Question: I am using a pandas DataFrame and I would like to pull one column value/index down by one. So the list Dataframe Length will be one less. Just like this in my example image:

The new DataFrame should be 'id' 2-5, but of course re-index after the manipulation to 1-4. There are more than just 'name' and 'place' rows.
How can I quickly manipulate the DataFrame like this?
Thank you very much.
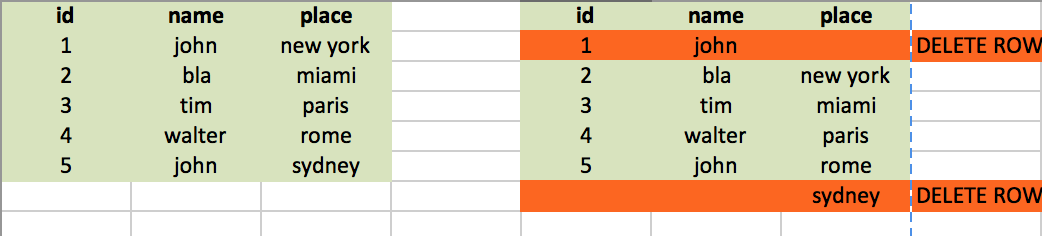
Answer: You can <URL>:
'''
In [55]:
df = pd.DataFrame({'id':np.arange(1,6), 'name':['john', 'bla', 'tim','walter','john'], 'place':['new york','miami','paris','rome','sydney']})
df
Out[55]:
id name place
0 1 john new york
1 2 bla miami
2 3 tim paris
3 4 walter rome
4 5 john sydney
In [56]:
df['name'] = df['name'].shift(-1)
df = df.iloc[:-1]
df
Out[56]:
id name place
0 1 bla new york
1 2 tim miami
2 3 walter paris
3 4 john rome
'''
If your 'id' column is your index the above still works:
'''
In [62]:
df = pd.DataFrame({'name':['john', 'bla', 'tim','walter','john'], 'place':['new york','miami','paris','rome','sydney']},index=np.arange(1,6))
df.index.name = 'id'
df
Out[62]:
name place
id
1 john new york
2 bla miami
3 tim paris
4 walter rome
5 john sydney
In [63]:
df['name'] = df['name'].shift(-1)
df = df.iloc[:-1]
df
Out[63]:
name place
id
1 bla new york
2 tim miami
3 walter paris
4 john rome
'''